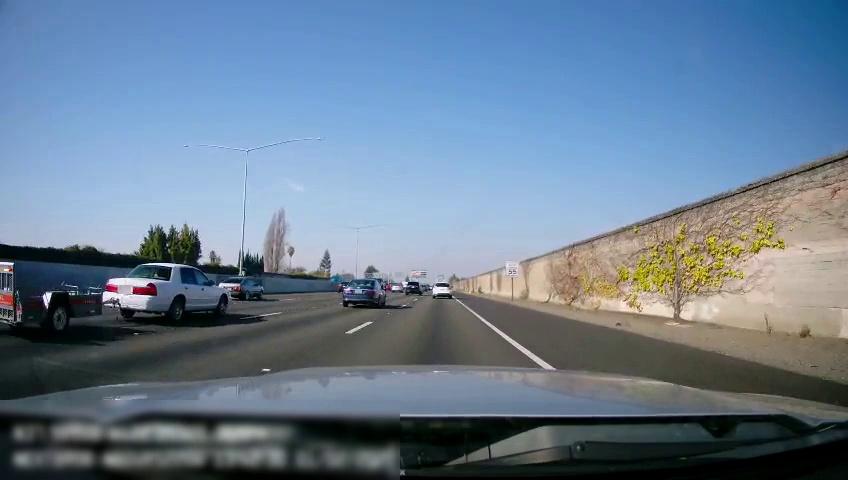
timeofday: Day
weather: Sunny
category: Drivable Space
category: Vehicles | Car
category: Vehicles | SUV
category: Vehicles | Car
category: Vehicles | Car
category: Vehicles | SUV
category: Vehicles | Car
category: Vehicles | Truck
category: Vehicles | Car
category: Vehicles | Truck
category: Lanes | Current Lane
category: Lanes | Current Lane
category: Lanes | Alternate Lane
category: Lanes | Alternate Lane
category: Traffic | Signs
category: Traffic | Signs